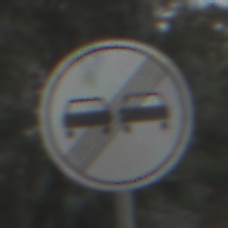
Verkehrszeichen: EndeUeberholverbot
Umgebung: Outdoor, Nature
Tageszeit: MorningAfternoon
Wetter: Overcast
Licht: Natural
Jahreszeit: NotSpecified
Kontrast: LowContrast